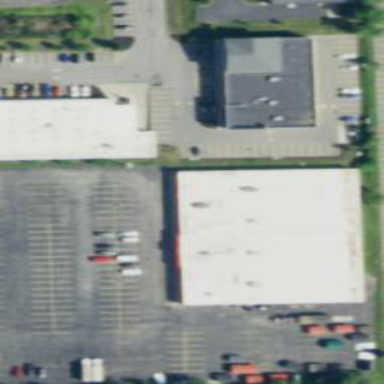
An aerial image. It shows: Building that houses bowling alley.